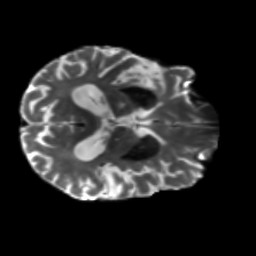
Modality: T2w
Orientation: axial
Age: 42
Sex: male
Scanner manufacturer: siemens
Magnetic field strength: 3 T
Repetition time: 5.47 s
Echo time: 0.0854 s